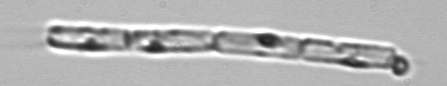
Label: Dactyliosolen_fragilissimus